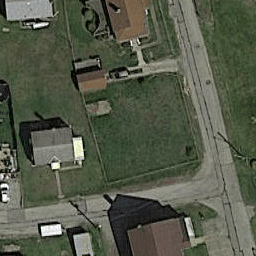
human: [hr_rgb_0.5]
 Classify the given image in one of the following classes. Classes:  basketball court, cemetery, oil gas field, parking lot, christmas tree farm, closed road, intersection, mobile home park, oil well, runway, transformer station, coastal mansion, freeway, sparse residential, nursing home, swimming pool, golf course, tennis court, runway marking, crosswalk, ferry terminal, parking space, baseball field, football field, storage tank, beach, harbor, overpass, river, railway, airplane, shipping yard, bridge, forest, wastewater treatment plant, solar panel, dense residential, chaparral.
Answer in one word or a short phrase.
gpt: sparse residential